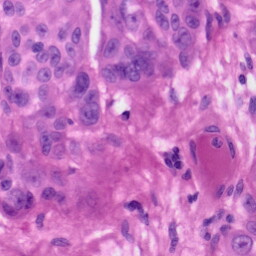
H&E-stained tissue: Skin